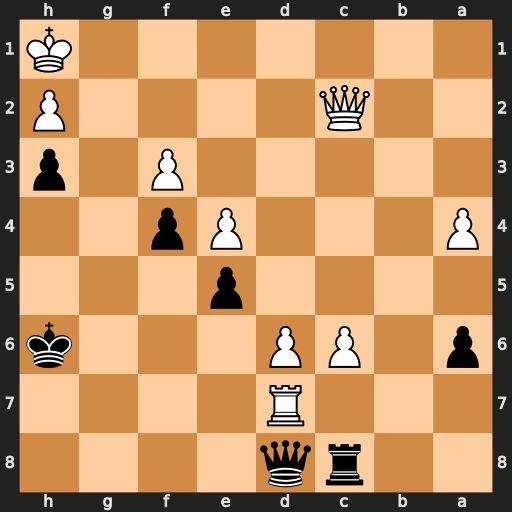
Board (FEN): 2rq4/3R4/p1PP3k/4p3/P3Pp2/5P1p/2Q4P/7K
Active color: b
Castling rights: -
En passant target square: -
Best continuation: Qxd7 cxd7 Rxc2 Kg1 Rg2+ Kf1 Rg8